Question: I'm making chatting application for my school's assignment.
In my opinion, the default EditText in Android does not looks good. I want to make it looks like the URL box in Android's Chrome:

I have seen this design used in other applications such as <URL>.
So, is there any built-in option to change the EditText or we must draw it from scratch? Can anyone give link? I tried googling it, but I don't know the correct term
Thanks
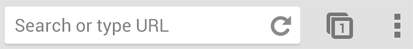
Answer: Blindly use below layout style..
You will have your layout ready. Just replace the button backgrounds and your are done.
'''
<?xml version="1.0" encoding="utf-8"?>
<LinearLayout xmlns:android="http://schemas.android.com/apk/res/android"
android:layout_width="match_parent"
android:layout_height="wrap_content"
android:orientation="horizontal"
android:background="@android:color/darker_gray"
android:padding="5dip"
android:gravity="center">
<LinearLayout android:layout_width="wrap_content"
android:layout_height="wrap_content"
android:orientation="horizontal"
android:layout_weight="1"
android:background="@android:color/white"
android:gravity="center"
android:padding="5dip">
<EditText android:layout_width="wrap_content"
android:layout_height="wrap_content"
android:hint="Type URL"
android:layout_weight="1"
android:background="@android:color/transparent"/>
<Button android:layout_width="wrap_content"
android:layout_height="wrap_content"
android:text="Refresh"/>
</LinearLayout>
<Button android:layout_width="wrap_content"
android:layout_height="wrap_content"
android:text="btn1"/>
<Button android:layout_width="wrap_content"
android:layout_height="wrap_content"
android:text="btn2"/>
</LinearLayout>
'''